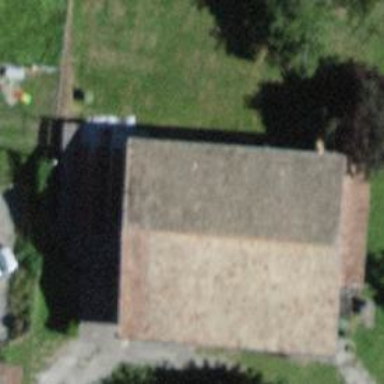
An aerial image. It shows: Rural barn.